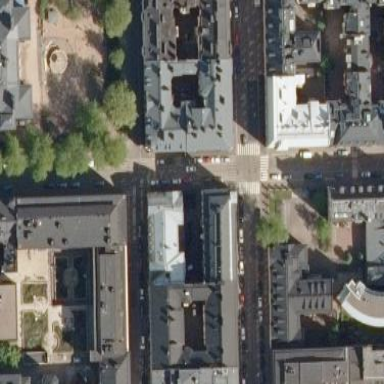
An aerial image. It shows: City block.